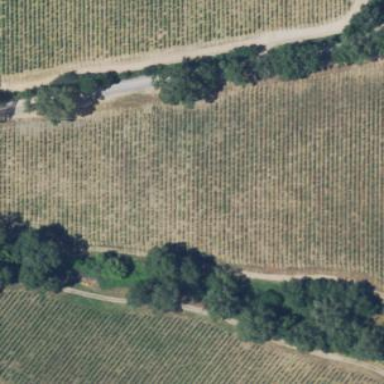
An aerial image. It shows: Vineyard growing grapes.